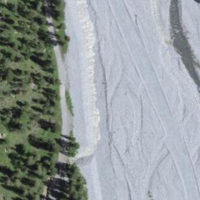
EUNIS habitat code: 48
Species observed at this site:
Cypripedium calceolus